Question: Web Site is running on Azure (Cloud Service). To be indexed by Yandex I need to place the html file below in the root directory.
'''
<html>
<head><meta http-equiv="Content-Type" content="text/html; charset=UTF-8"></head>
<body>Verification: 123456d0a12</body>
</html>
'''
It doesn't work like ordinary web server's "www" folder. Anybody has a clue?
I located the file under "Azure.Servicein\Releasepp.publish\Azure.Service.cspkg". Tried to open it. Looks like:

Little more help please!
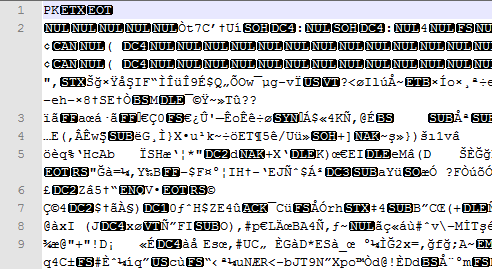
Answer: You need to include the yandex_123456d0a12.html file in your Service Package (cspkg) file for it to be deployed with your Web Role (in a Cloud Service).
Other options for validating Yandex are listed here: <URL>. This doesn't require you to redeploy the application.